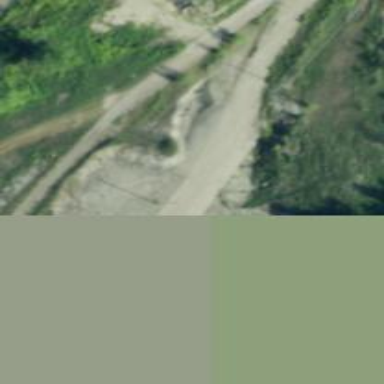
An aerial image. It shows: Abandoned spur railway.